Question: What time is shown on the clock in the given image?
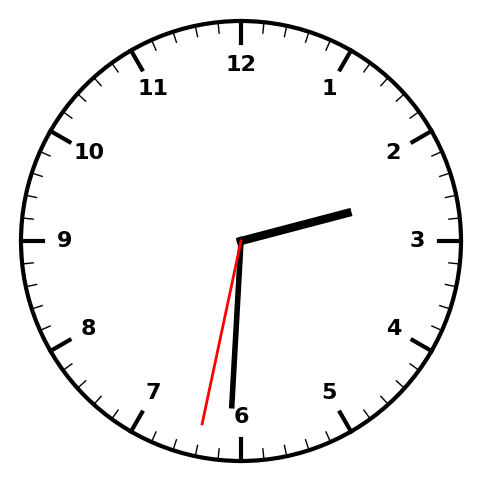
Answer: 02:30:32